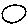
Label: circle